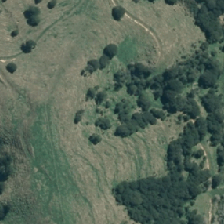
Land cover: manuka_kanuka